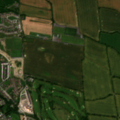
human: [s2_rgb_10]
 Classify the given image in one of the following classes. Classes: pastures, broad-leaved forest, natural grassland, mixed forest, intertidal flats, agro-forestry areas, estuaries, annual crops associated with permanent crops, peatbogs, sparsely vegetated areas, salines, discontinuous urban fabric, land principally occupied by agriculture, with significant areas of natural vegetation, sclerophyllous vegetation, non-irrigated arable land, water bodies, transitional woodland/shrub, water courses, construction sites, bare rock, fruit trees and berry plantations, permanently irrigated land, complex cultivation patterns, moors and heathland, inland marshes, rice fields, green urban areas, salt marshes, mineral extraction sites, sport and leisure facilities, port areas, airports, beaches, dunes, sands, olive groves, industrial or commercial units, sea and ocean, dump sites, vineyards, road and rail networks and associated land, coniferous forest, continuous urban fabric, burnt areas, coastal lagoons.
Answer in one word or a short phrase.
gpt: discontinuous urban fabric, sport and leisure facilities, non-irrigated arable land, pastures